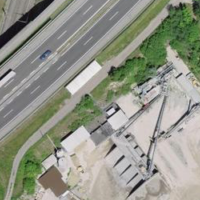
EUNIS habitat code: 57
Species observed at this site:
Accipiter nisus